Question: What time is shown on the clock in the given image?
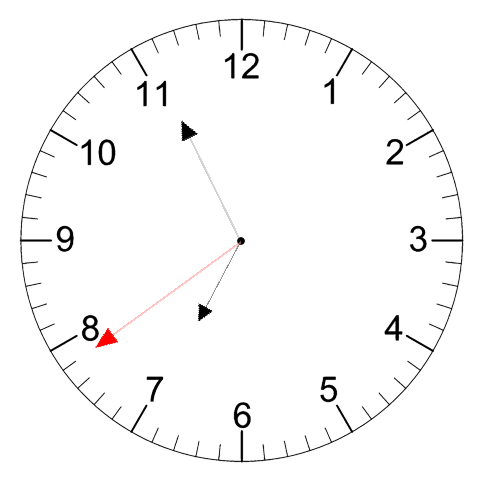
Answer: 06:55:39